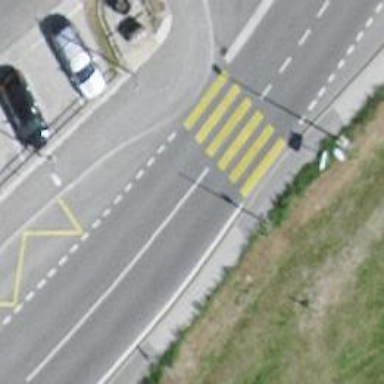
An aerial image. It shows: Uncontrolled zebra crossing on the road.